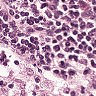
Metastatic tissue present: no